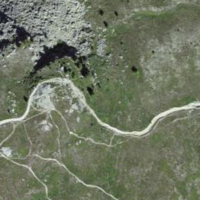
EUNIS habitat code: 26
Species observed at this site:
Calluna vulgaris
Vaccinium uliginosum
Viola calcarata
Chamaenerion fleischeri
Colias palaeno
Podisma pedestris